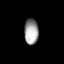
Tissue: lung
Cell type: Endothelial cells
Senescence score: 0.6678
Nuclear area (px): 354
Mean DAPI intensity: 158.847